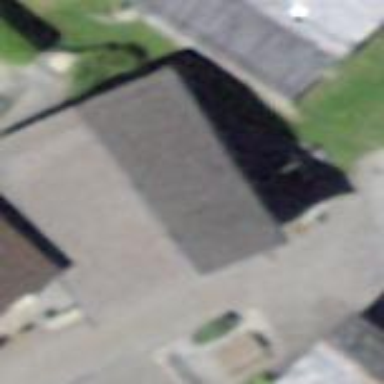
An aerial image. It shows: Building.